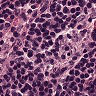
Metastatic tissue present: no